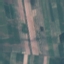
Land use / land cover: AnnualCrop